Question: I'm working on sport club database design and I have a problem with loops there. First I'd like to show you my diagram (I'm sorry i don't have professional for design in this place).

I know that doing such loops should be avoided, but if there a reason for each of them? For example - I have four tables - players, teams, games and participants. There are always two teams in each game - my team and opponents. So I need to add foreign key team_id to the game table. Next I have players, each player is currently playing in specific team co there is [many - one] relation between these two tables. And I want to keep somewhere stats about 'this' player in 'this' game - participants table. What more - I need to keep info about some of my players in transfers table, so there is another loop. But can I keep that design?
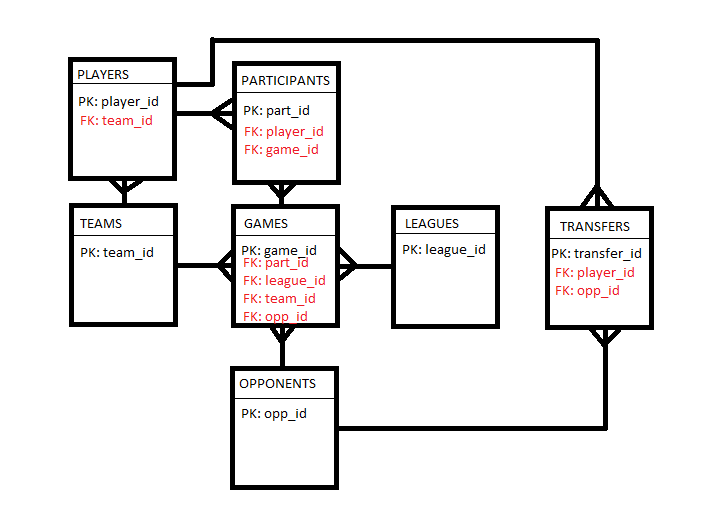
Answer: You should consider changing your table designs.
In the games table:
- you should remove part_Id since you describe participants in your participants table. - both team_id and opp_id should be foreign keys to your teams table
In the participants table
-
In your players table
-
You should create a new table that describes the members of a team with team_id and player_id being the primary kekey combined.
In your transfers table you should have a transfer id, player id , team 1 and team 2. New additions to this table should signal a need to update the new team members table.